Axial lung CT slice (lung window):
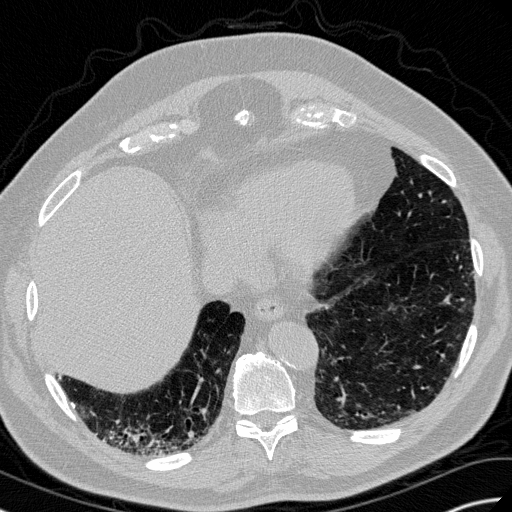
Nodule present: no